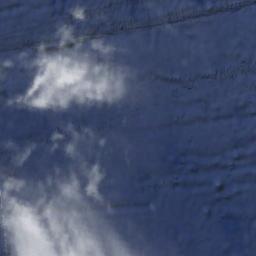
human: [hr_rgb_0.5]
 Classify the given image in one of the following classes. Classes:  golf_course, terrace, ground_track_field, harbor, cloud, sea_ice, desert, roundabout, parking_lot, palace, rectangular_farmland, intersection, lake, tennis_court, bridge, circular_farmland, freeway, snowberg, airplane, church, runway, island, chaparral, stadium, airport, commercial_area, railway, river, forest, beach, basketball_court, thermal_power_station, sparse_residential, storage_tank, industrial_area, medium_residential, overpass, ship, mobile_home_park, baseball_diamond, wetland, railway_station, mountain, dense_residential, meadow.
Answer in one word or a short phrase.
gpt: cloud